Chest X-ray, PA view. Patient: 59 years old, sex M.
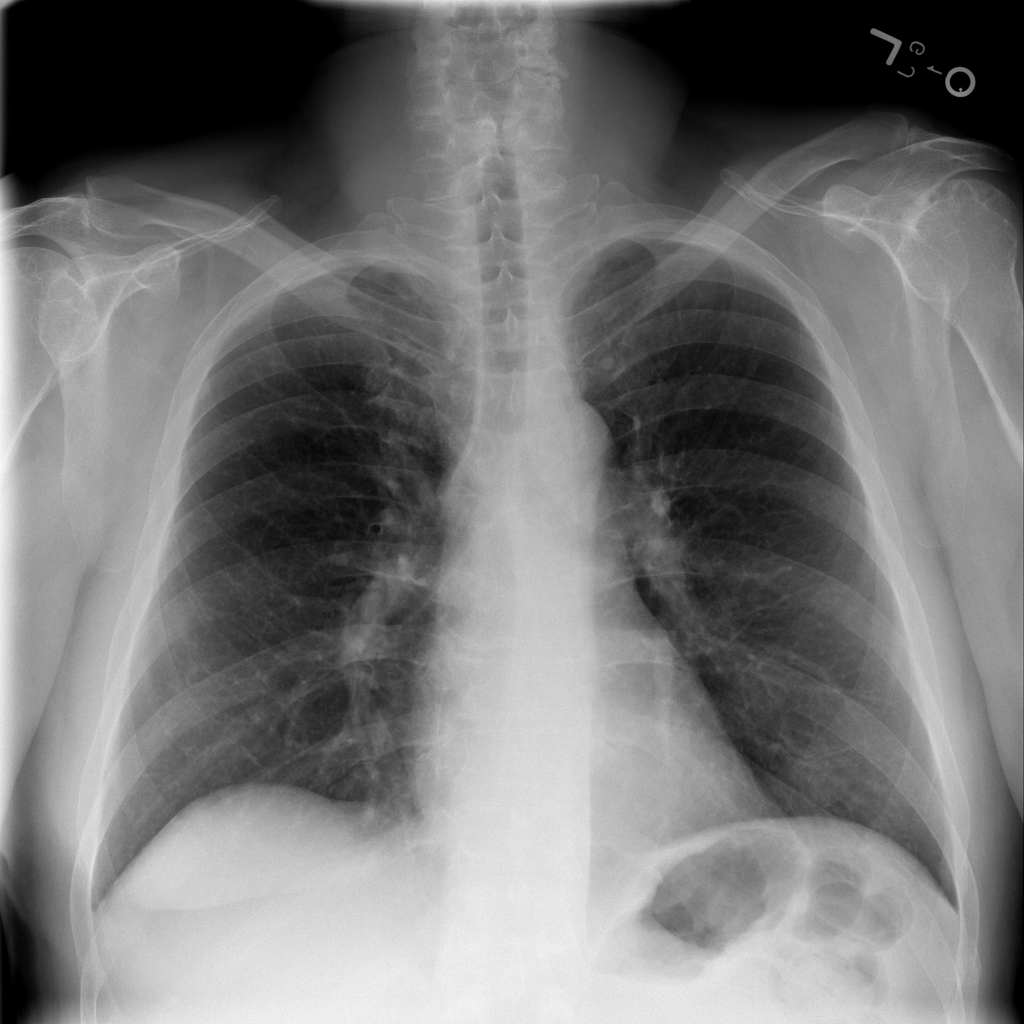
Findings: No Finding